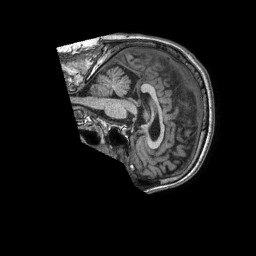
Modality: T1w
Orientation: sagittal
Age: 54
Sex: male
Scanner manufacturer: philips
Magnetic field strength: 1.5 T
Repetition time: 0.007074 s
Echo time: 0.003192 s